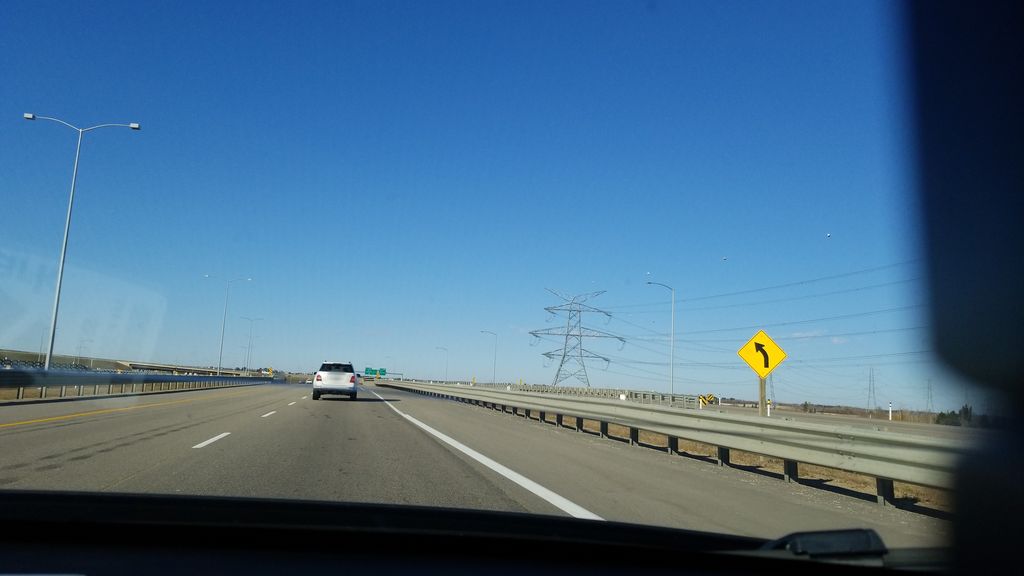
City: edmonton